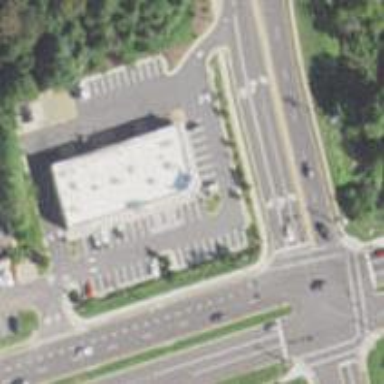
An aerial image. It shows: Pharmacy providing healthcare services.